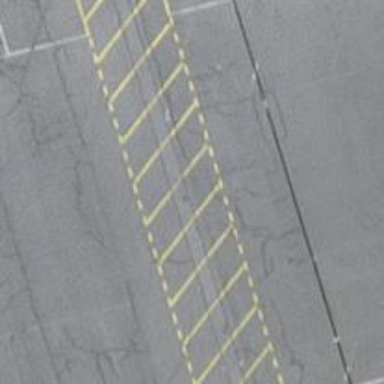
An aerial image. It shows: Uncontrolled road crossing.